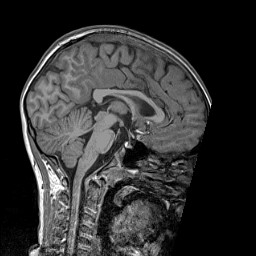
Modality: T1w
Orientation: sagittal
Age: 9
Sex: male
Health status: ill